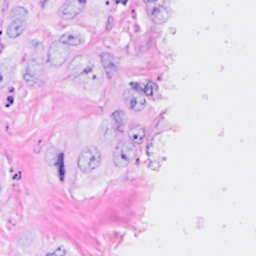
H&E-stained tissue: Breast